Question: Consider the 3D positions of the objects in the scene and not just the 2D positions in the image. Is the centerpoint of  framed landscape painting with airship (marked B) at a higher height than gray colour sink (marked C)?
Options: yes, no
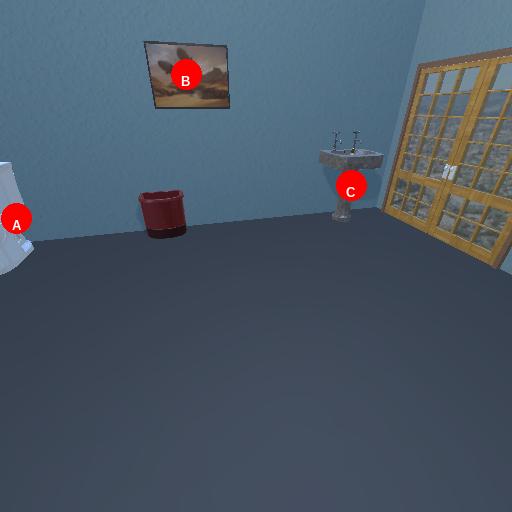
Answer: yes